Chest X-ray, PA view. Patient: 27 years old, sex M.
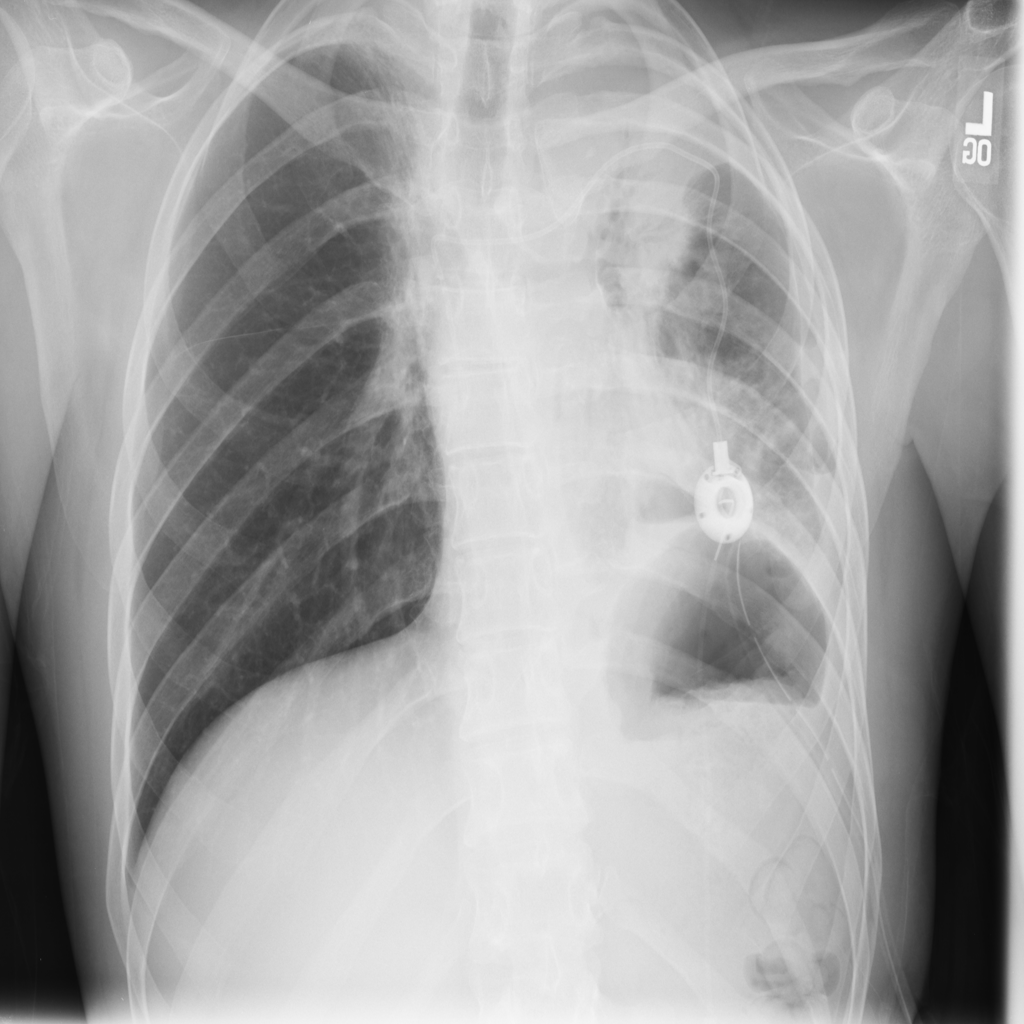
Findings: Consolidation